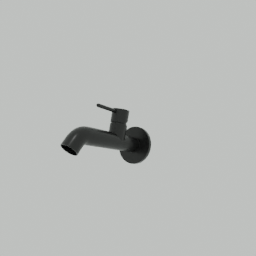
Label: appliances